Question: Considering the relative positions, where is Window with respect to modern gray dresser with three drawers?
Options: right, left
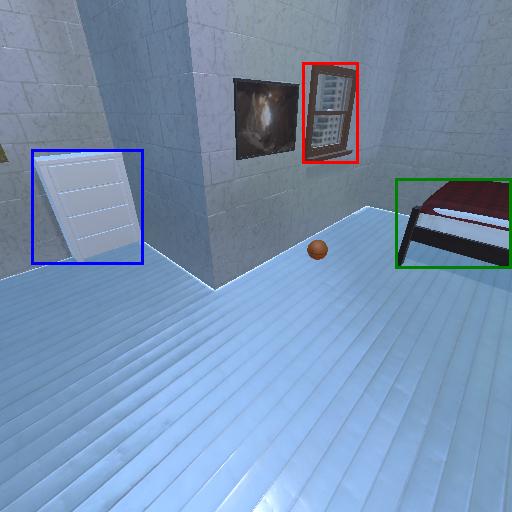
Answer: right